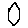
Label: hexagon